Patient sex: M
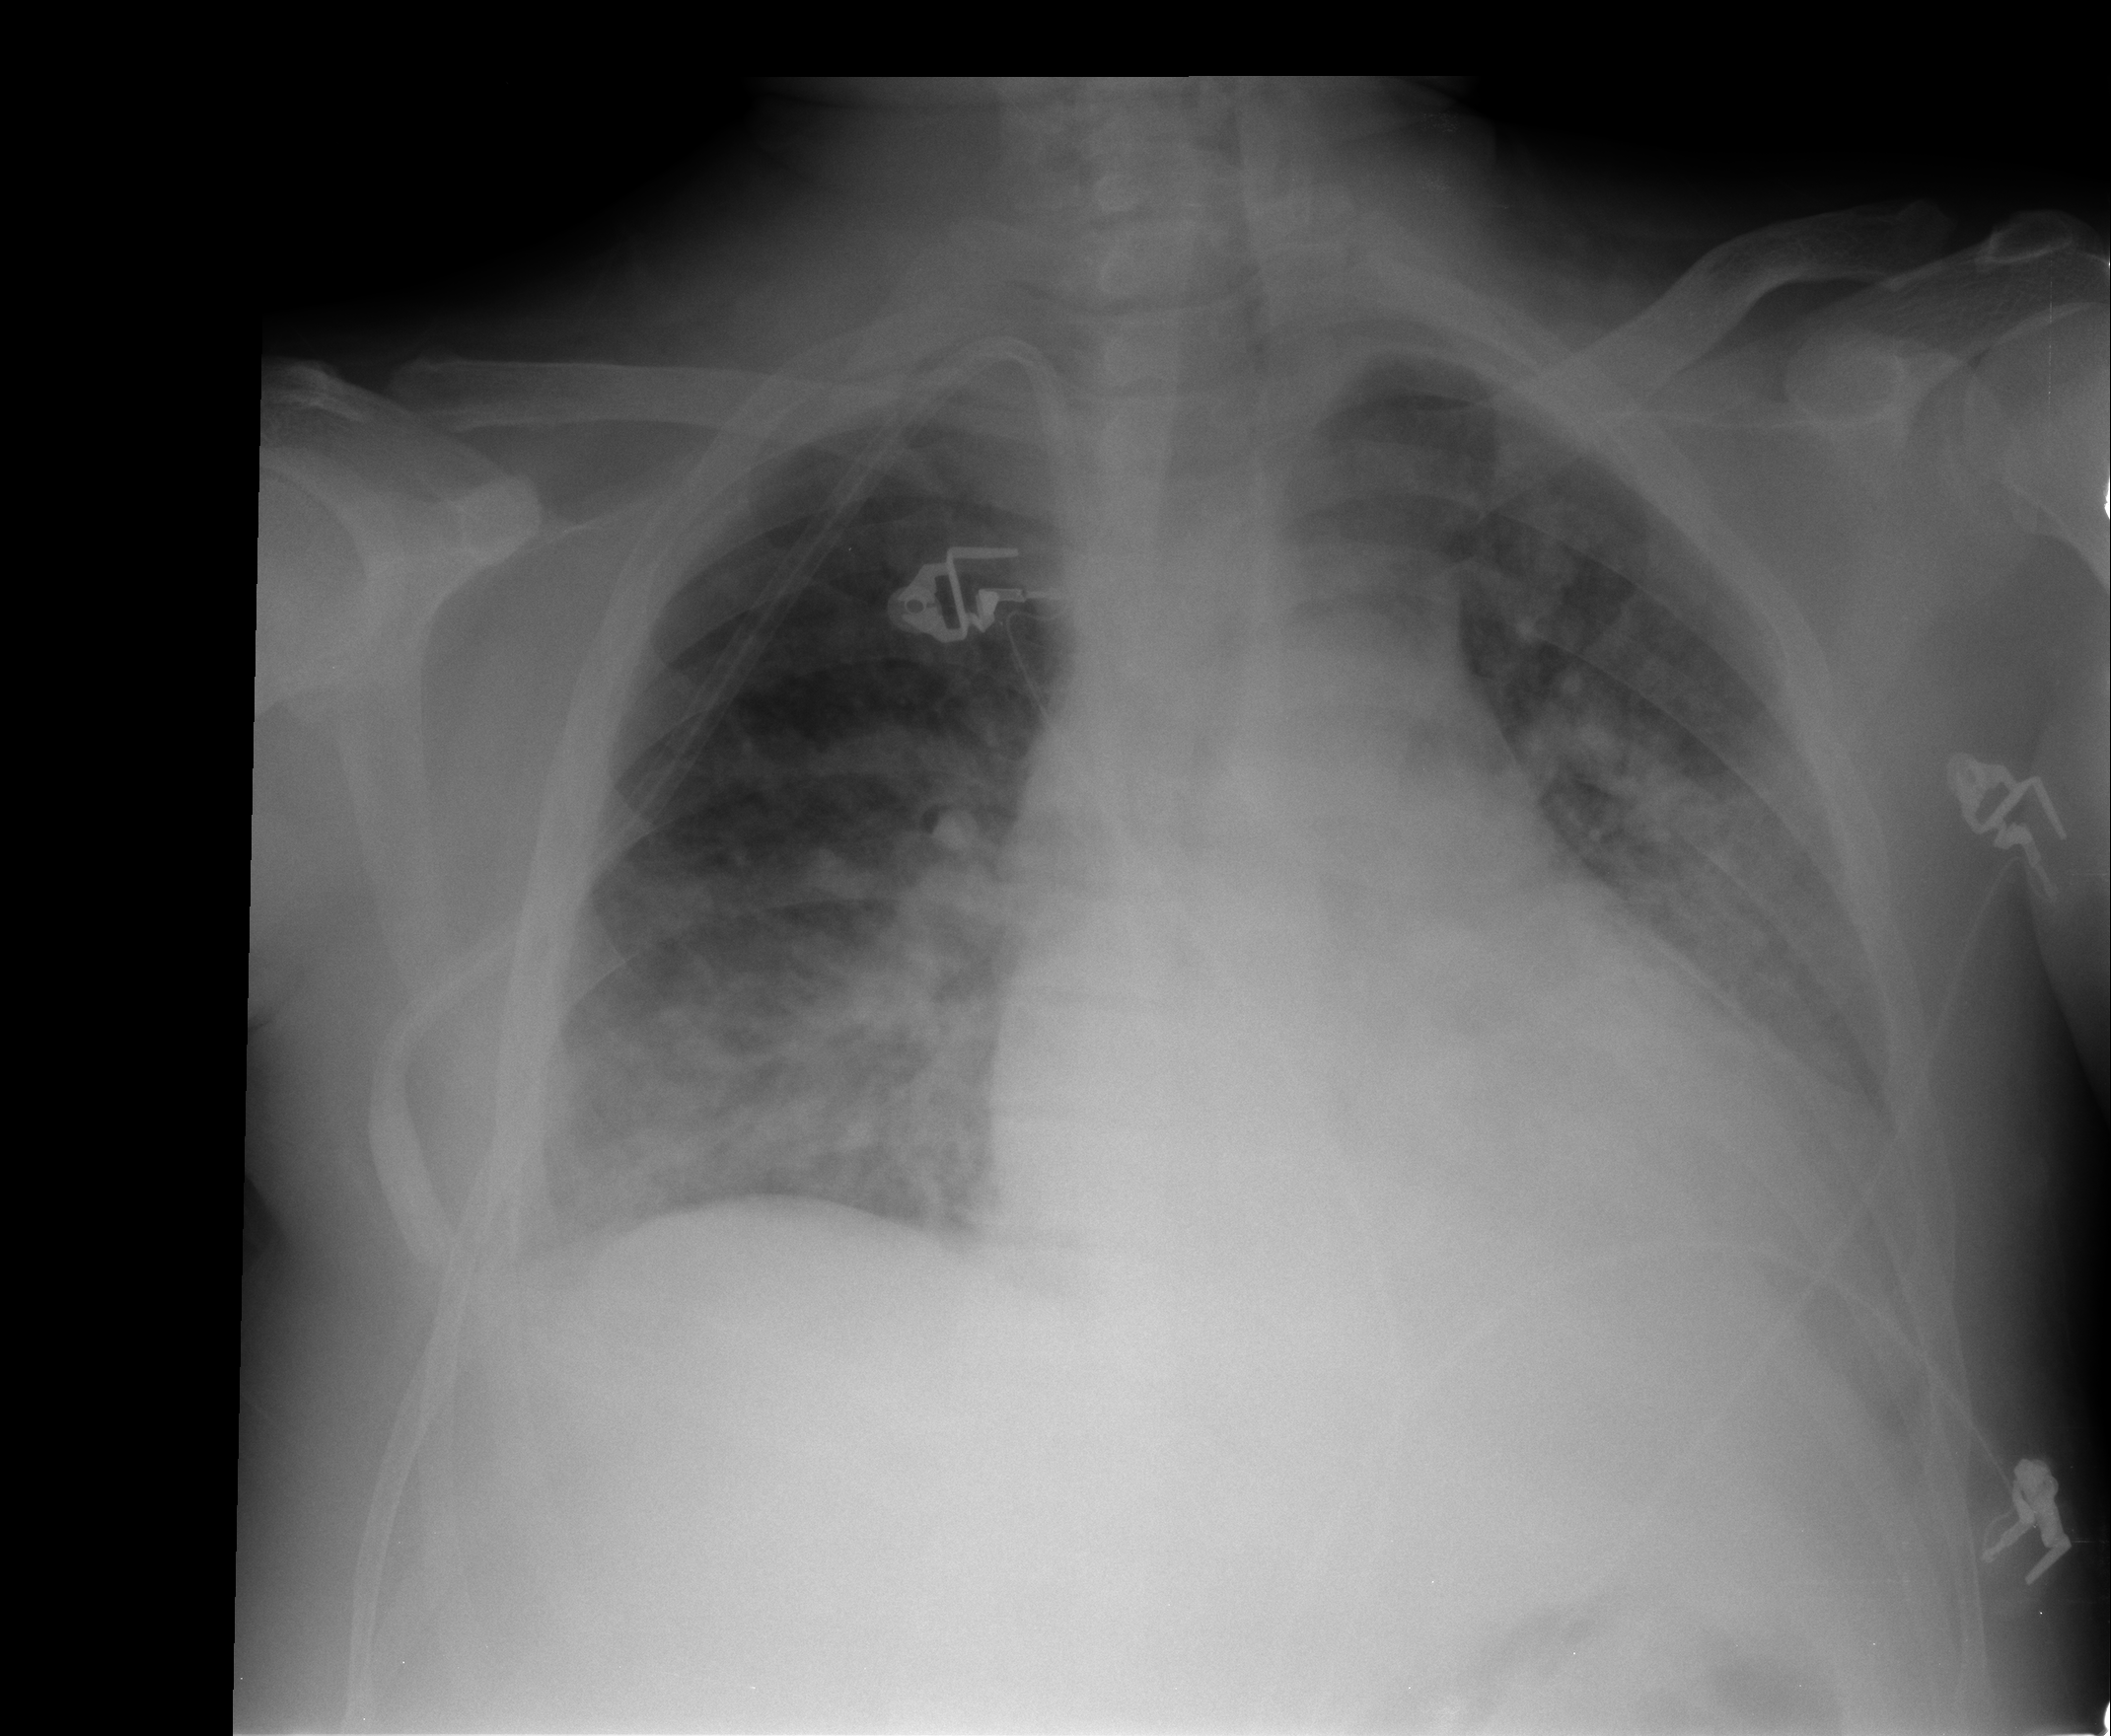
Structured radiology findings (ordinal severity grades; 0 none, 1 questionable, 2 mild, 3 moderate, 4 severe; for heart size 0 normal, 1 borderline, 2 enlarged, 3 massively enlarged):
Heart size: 2
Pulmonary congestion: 2
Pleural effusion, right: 2
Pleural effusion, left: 2
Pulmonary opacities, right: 2
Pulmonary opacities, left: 3
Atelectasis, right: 2
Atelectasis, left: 2